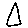
Label: triangle